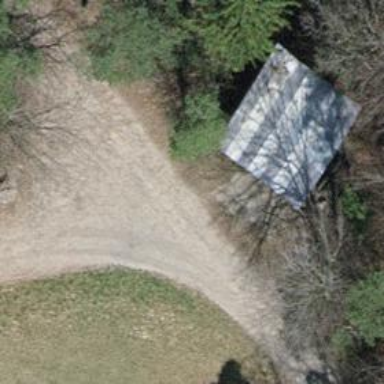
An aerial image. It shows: Picnic shelter designed for outdoor gatherings.